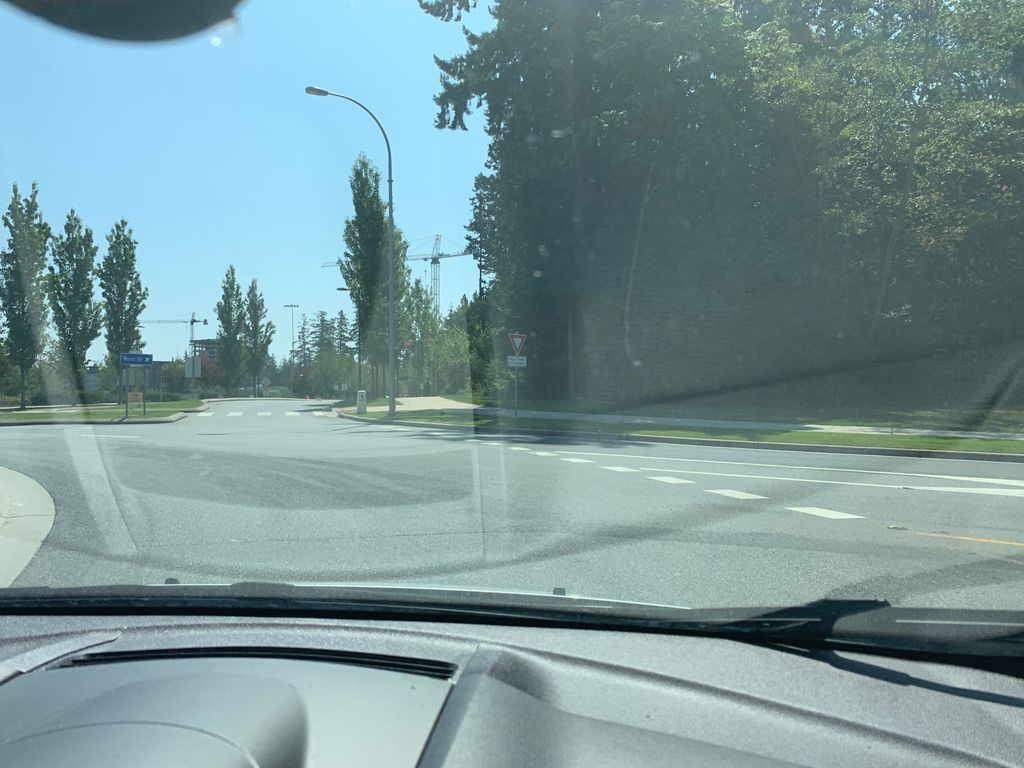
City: vancouver